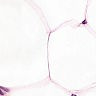
Metastatic tissue present: no